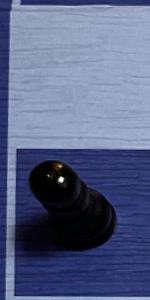
Label: Pawn_Black